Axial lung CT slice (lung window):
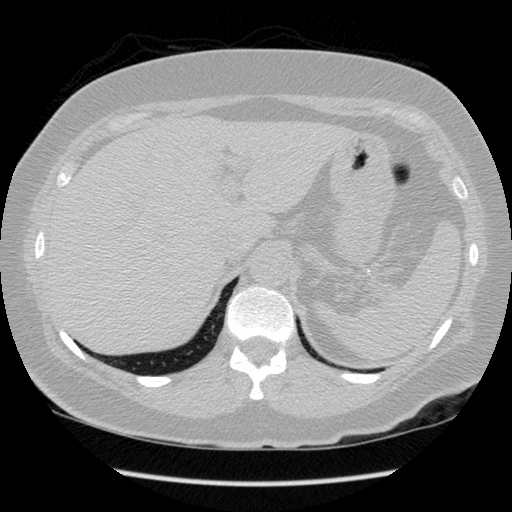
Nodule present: no